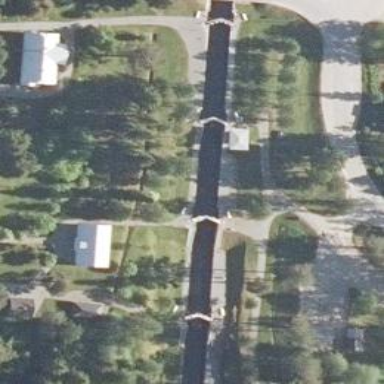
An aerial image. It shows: Lock gate along waterway.